Question: according to the <URL>, there should be a SurfaceFlinger process in the graph so I can use it to find the cause of missing frames. I used to see it, but now a bunch of package names become ..., see below.

So how could I address my performance issues using this file?
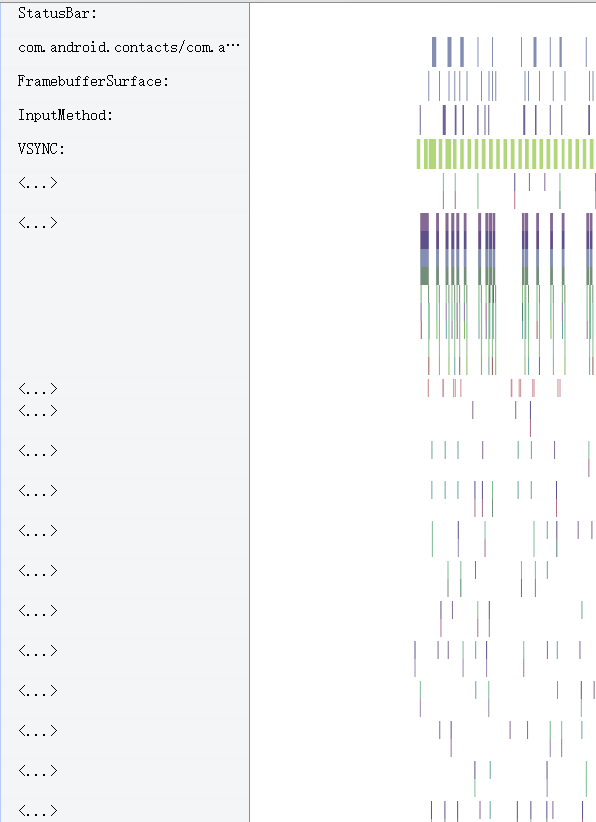
Answer: Enable "CPU Scheduler". Without "sched" it may not get the process / thread names. (Note this may require root on the device.)
Some of the rows (e.g. VSYNC) are coming from SurfaceFlinger, so the data is there, just not labeled.